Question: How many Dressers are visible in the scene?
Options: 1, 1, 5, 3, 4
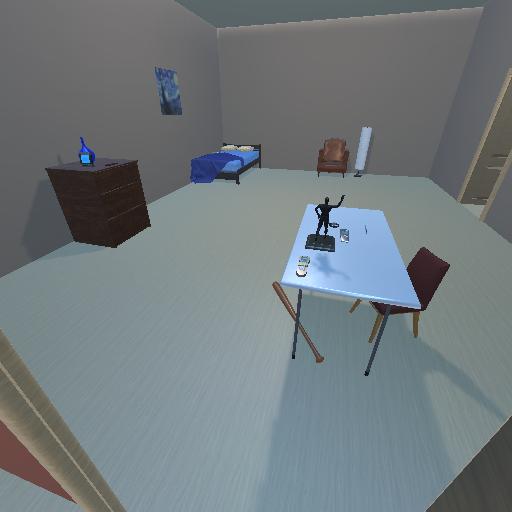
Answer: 1